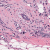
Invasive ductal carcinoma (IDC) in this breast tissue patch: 1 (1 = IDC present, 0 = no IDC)